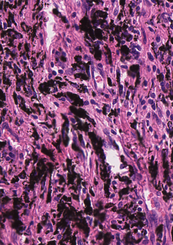
Tumor epithelial tissue: no
Tumor-associated stroma tissue: yes
Normal tissue: no